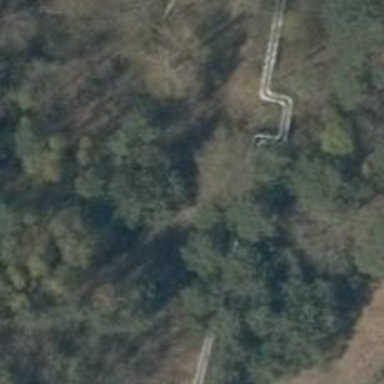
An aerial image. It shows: Track with grade 4 track type.